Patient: sex M, age 60
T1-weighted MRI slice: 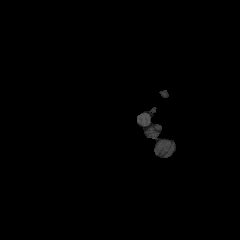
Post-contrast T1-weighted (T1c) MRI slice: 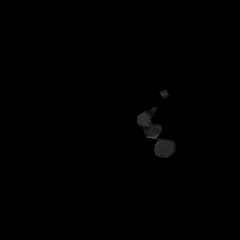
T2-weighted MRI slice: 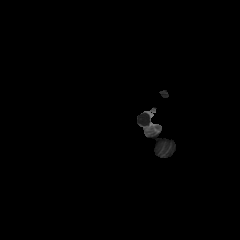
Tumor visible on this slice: no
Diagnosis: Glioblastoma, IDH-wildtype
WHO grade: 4